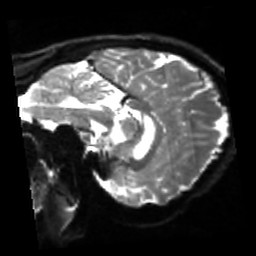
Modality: sbref
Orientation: sagittal
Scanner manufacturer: siemens
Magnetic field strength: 3 T
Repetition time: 4 s
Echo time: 0.0594 s